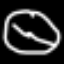
Label: clock